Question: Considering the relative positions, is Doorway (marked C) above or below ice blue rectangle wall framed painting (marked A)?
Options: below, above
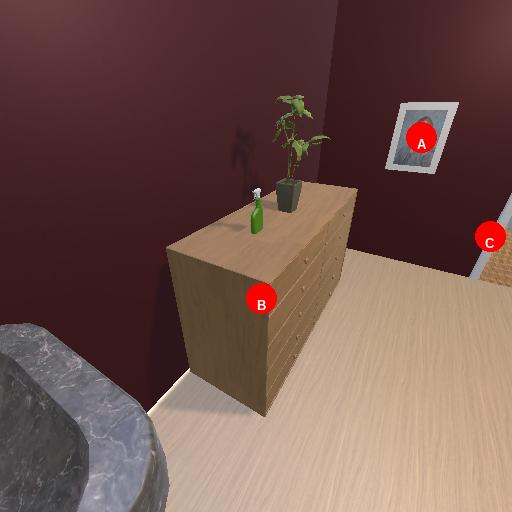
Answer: below